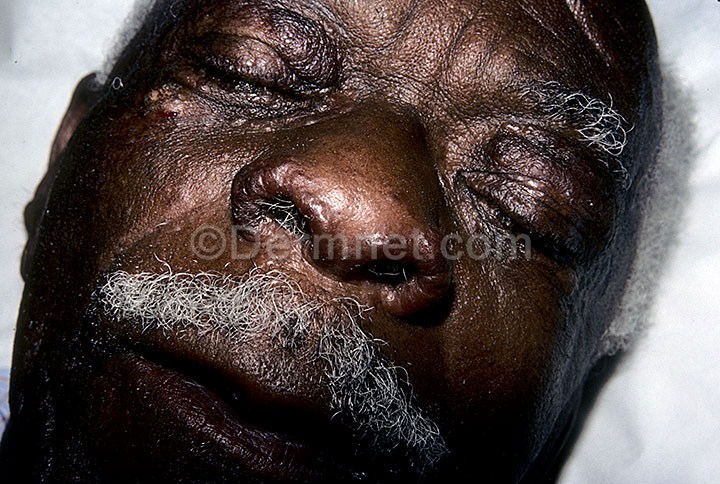
Disease: Systemic Disease